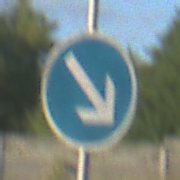
Verkehrszeichen: VorgeschriebeneVorbeifahrtRechts
Umgebung: Outdoor, Nature
Tageszeit: MorningAfternoon
Wetter: Clear
Licht: Natural
Jahreszeit: NotSpecified
Kontrast: HighContrast